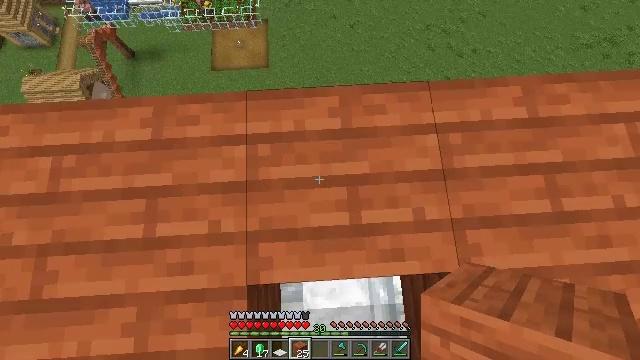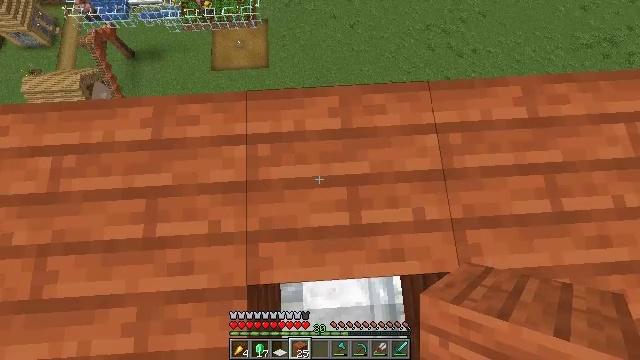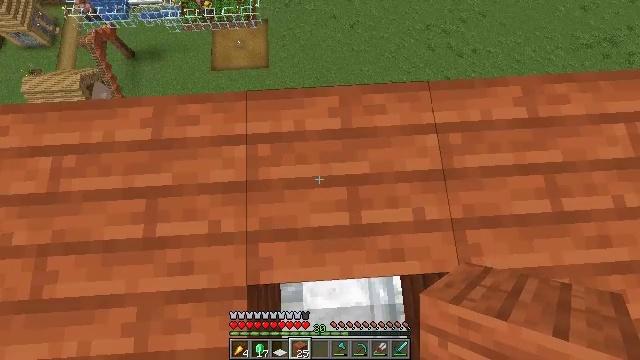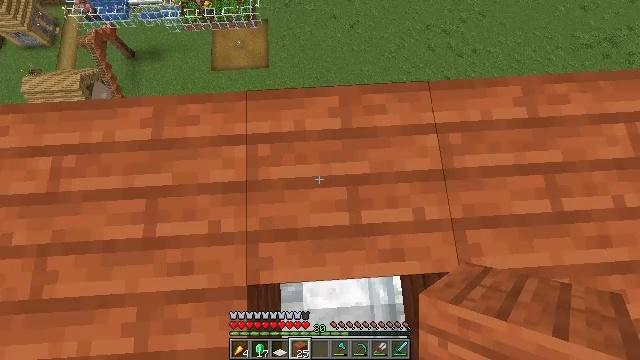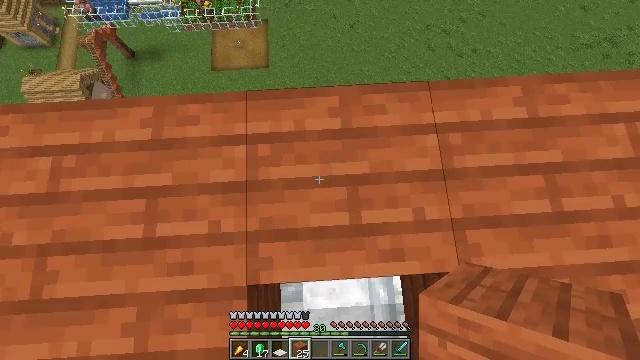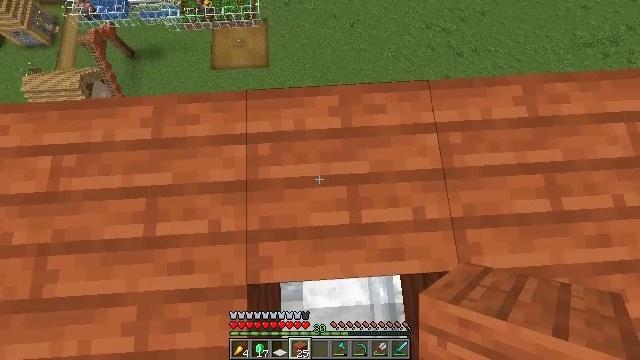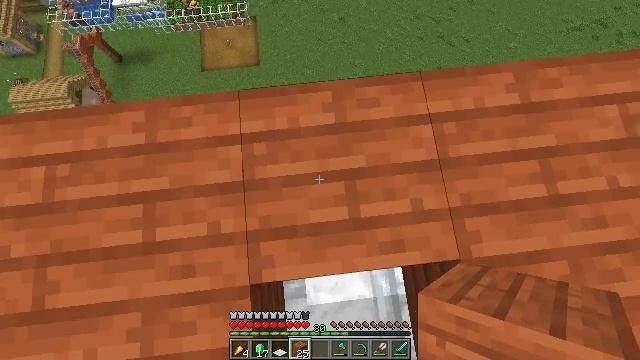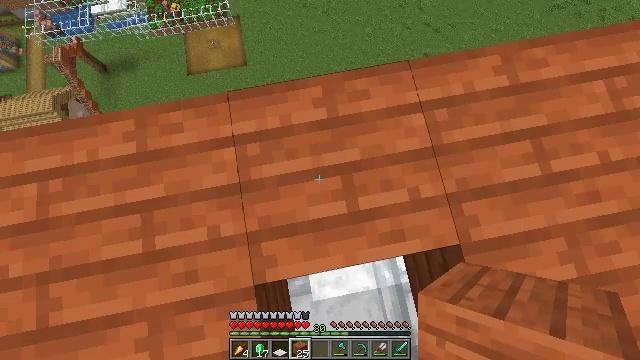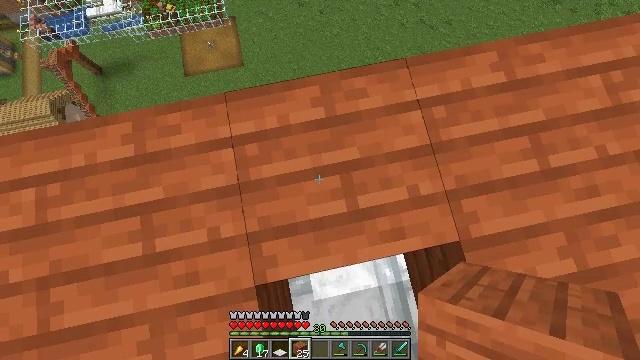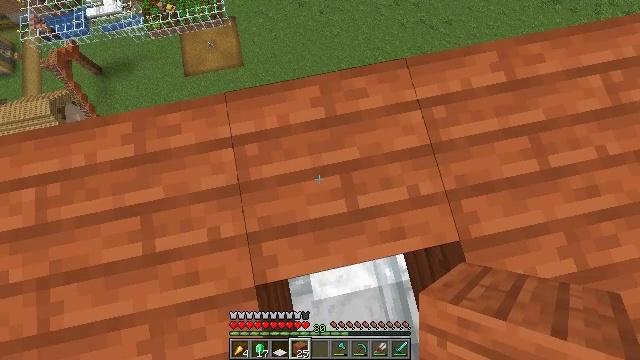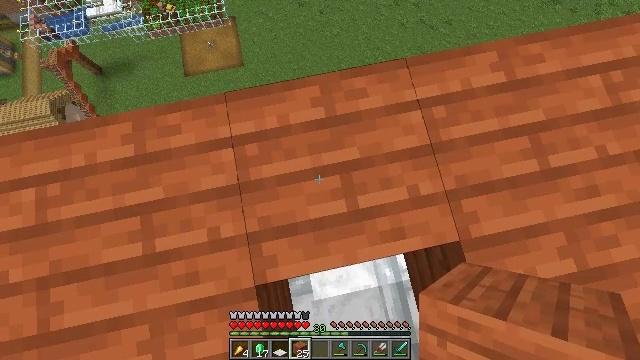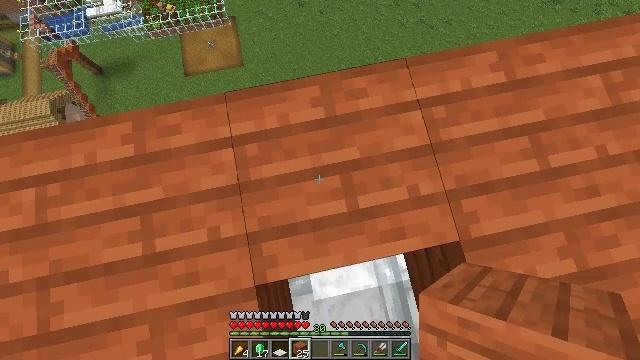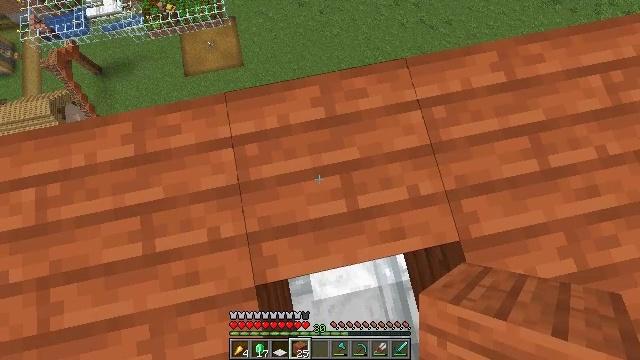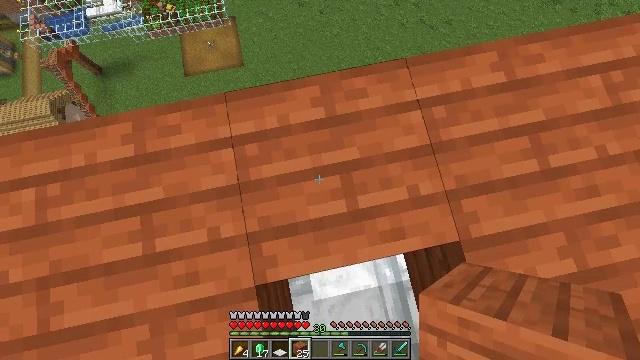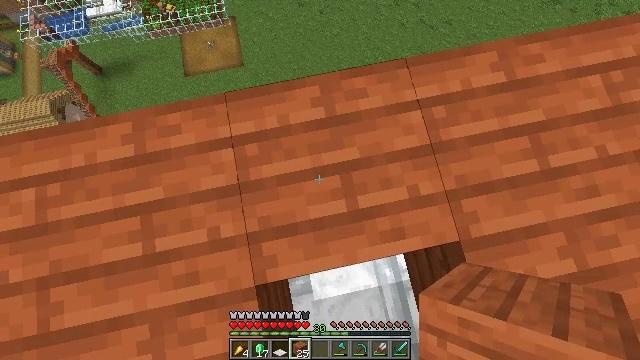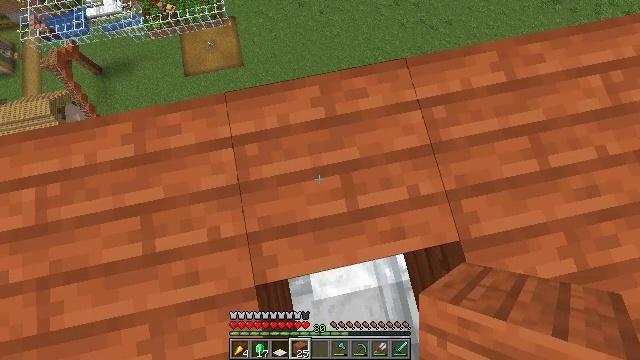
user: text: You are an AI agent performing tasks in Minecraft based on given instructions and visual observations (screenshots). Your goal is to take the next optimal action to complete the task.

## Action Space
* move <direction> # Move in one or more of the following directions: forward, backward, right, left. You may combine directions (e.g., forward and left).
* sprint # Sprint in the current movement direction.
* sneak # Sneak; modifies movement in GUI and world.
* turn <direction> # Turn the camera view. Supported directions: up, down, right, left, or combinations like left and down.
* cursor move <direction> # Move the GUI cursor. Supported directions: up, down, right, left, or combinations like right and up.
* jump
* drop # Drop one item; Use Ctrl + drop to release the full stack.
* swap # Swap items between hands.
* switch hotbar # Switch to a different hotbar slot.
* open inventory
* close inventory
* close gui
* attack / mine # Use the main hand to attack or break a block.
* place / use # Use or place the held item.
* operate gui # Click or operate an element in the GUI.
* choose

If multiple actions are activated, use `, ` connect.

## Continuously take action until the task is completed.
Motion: motion action
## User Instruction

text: Collect acacia planks from a structure.
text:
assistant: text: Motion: sneak
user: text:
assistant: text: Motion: sneak
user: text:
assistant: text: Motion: sneak
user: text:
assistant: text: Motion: sneak
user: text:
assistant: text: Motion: sneak
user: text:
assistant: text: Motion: sneak, turn right
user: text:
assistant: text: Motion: sneak, turn right
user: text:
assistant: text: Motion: sneak, turn right
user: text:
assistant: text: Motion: sneak
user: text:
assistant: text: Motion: sneak
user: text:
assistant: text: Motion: sneak
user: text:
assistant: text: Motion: sneak
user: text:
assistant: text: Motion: sneak
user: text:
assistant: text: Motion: sneak
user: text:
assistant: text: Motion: sneak
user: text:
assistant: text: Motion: sneak
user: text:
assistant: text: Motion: sneak
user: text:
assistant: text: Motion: sneak
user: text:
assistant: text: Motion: sneak
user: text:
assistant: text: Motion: sneak
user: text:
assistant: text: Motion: sneak, turn up
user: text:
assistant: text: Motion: sneak
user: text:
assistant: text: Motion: sneak
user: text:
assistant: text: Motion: sneak
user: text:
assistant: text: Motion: sneak
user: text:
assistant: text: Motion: sneak
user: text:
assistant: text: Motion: sneak
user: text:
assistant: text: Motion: sneak
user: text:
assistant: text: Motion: sneak
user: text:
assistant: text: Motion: sneak